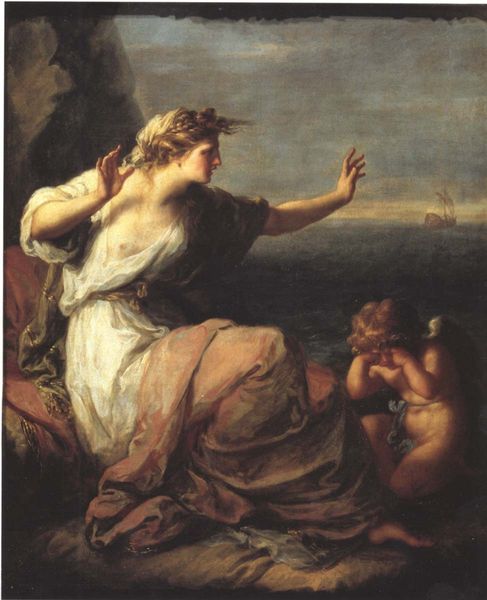
Titel: Die von Theseus verlassene Ariadne
Künstler: Angelika Kauffmann
Institution: Dresden, Staatliche Kunstsammlungen, Skulpturensammlung
Schlagwörter: blau, dunkel, felsen, gemälde, gott, hand, himmel, meer, nackt, umhang, wasser, weiß, wolken, landschaft, see, sitzen, braun, brust, busen, frau, haar, kleid, rot, tuch, malerei, arme, falten, trauer, hände, gewand, haare, mantel, stoff, decke, kind, traurig, boot, engel, putte, schiff, wangen, segelschiff, sturm, zopf, draperie, muse, klippe, abschied, weinen, barfuß, knien, kranz, göttin, verzweiflung, griechenland, diana, alegorie, titte, klasssik, l